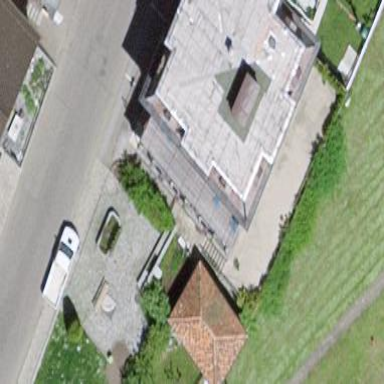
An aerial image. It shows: Guest house building.